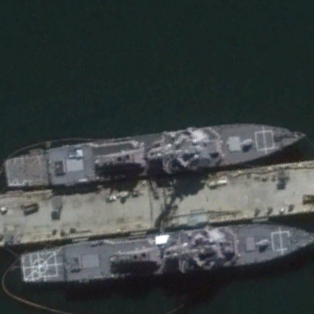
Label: destroyer